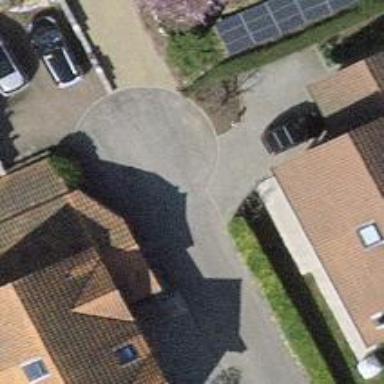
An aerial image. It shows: Residential road with asphalt surface and no sidewalk.